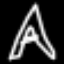
Label: The Eiffel Tower